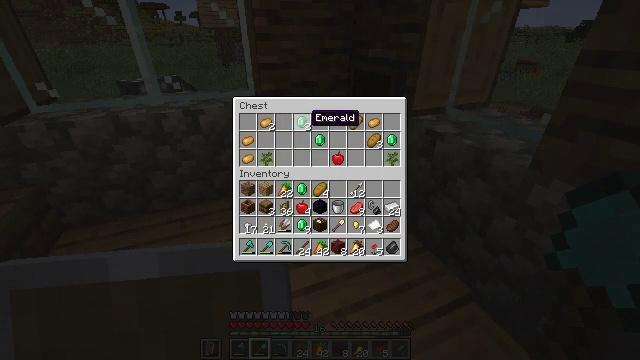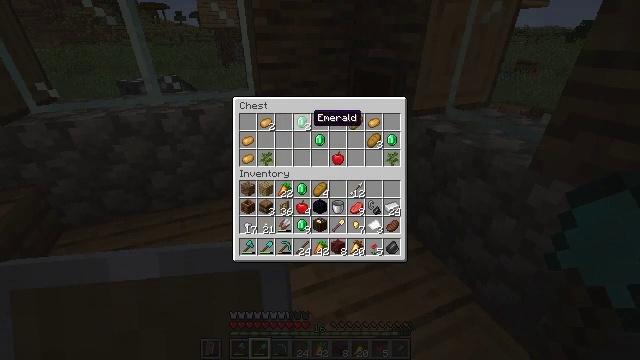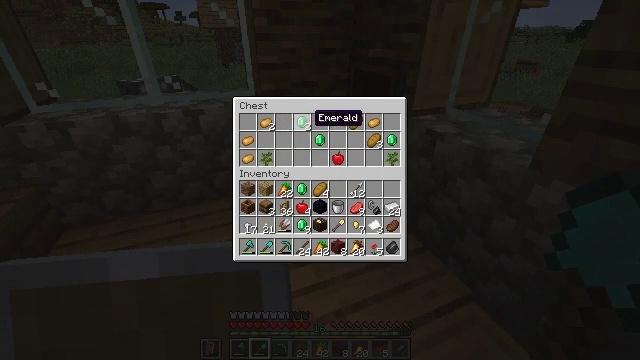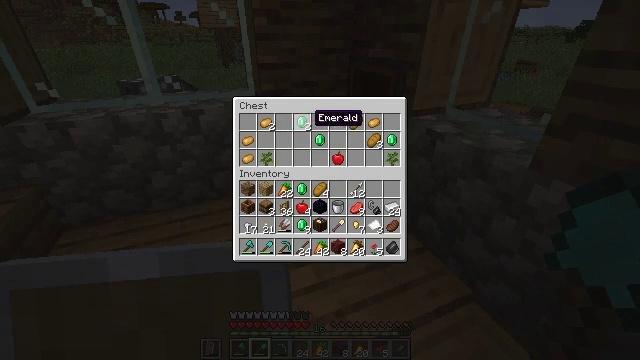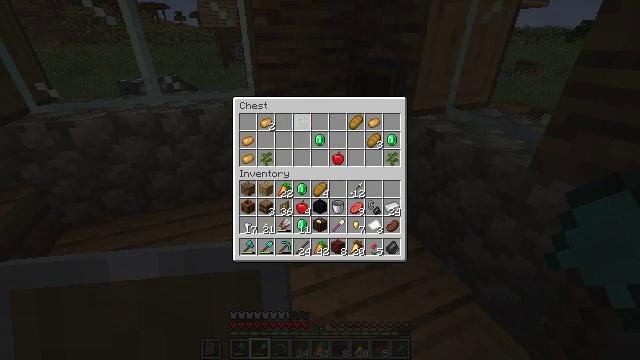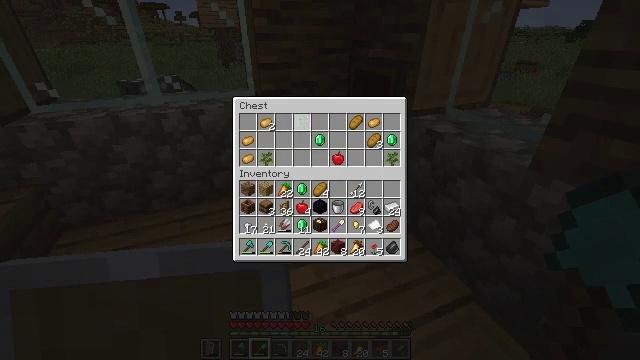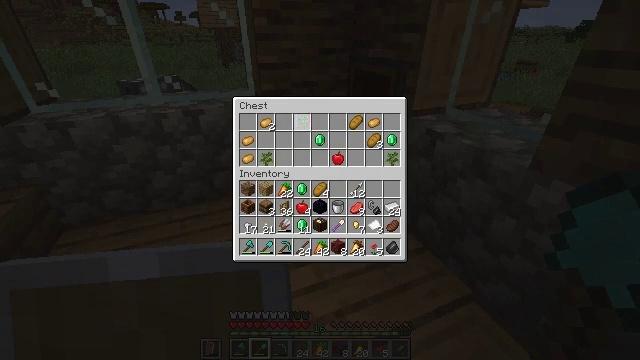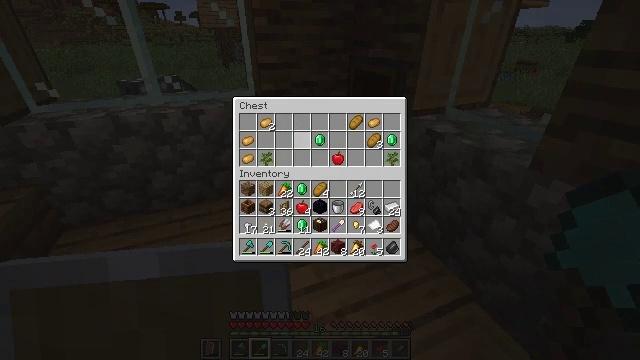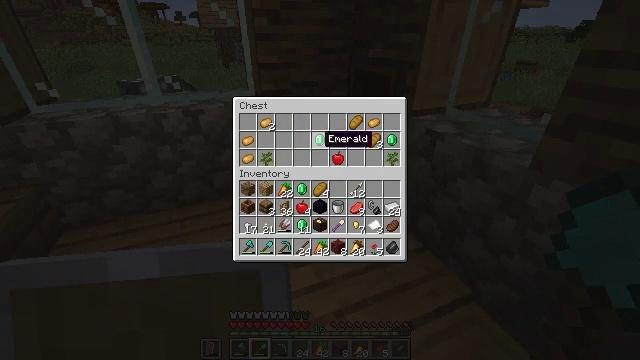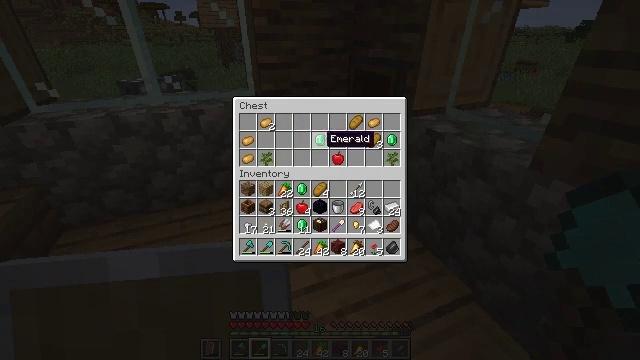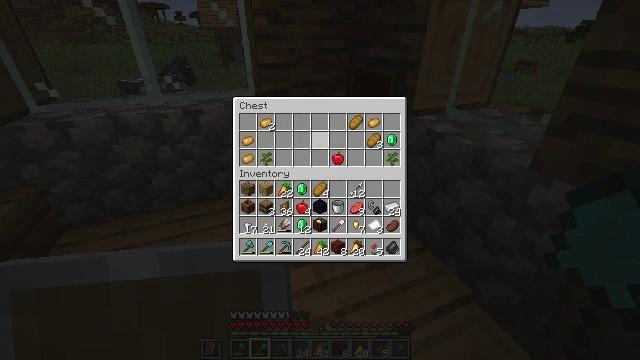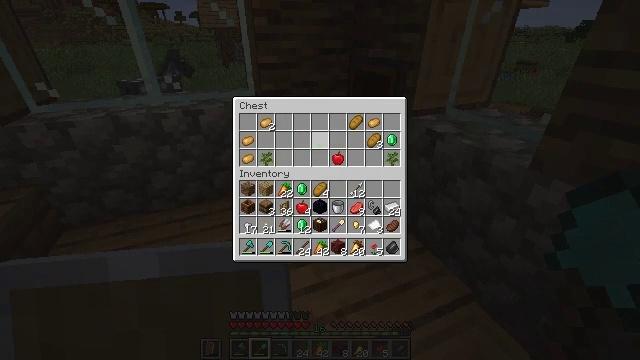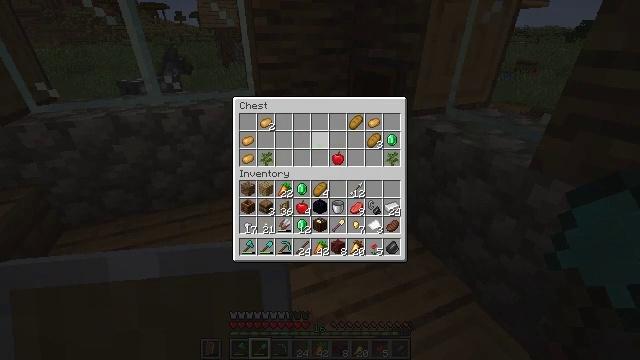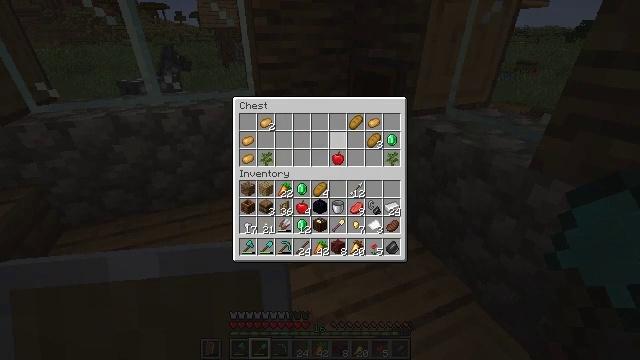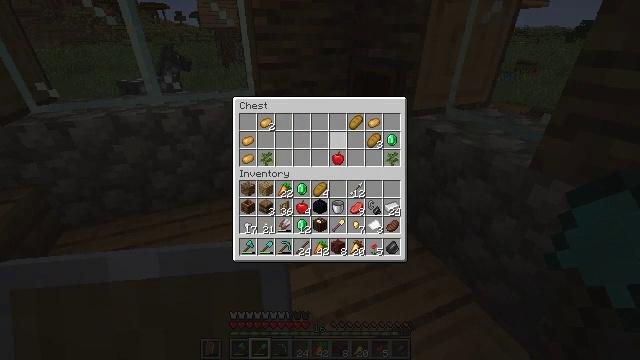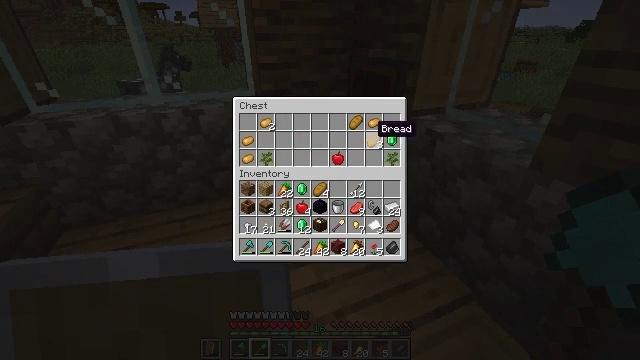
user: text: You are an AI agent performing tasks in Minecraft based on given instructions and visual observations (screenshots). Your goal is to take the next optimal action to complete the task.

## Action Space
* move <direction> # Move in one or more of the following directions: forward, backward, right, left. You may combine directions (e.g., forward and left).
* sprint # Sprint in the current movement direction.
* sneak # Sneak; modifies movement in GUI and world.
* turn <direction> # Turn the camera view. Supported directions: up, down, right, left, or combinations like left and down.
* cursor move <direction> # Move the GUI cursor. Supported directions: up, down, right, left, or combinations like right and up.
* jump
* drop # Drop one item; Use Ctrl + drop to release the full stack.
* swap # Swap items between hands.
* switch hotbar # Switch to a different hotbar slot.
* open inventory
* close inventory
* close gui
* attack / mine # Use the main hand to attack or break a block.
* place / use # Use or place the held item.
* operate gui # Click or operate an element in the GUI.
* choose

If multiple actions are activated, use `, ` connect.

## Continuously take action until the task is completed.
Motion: motion action
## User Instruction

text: Retrieve the brewing stand by breaking it.
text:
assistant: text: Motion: sneak
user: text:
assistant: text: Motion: sneak
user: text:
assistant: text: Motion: sneak
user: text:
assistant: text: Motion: sneak, operate gui
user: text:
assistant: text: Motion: sneak, operate gui
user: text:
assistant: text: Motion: sneak, operate gui
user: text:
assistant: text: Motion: sneak, cursor move down
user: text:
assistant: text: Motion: sneak, cursor move right and down
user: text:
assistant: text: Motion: sneak
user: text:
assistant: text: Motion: sneak, operate gui
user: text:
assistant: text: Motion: sneak, operate gui
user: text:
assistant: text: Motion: sneak, operate gui
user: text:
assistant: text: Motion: sneak, cursor move right, operate gui
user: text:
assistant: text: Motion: sneak, cursor move right
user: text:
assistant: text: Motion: sneak, cursor move right
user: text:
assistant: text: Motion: sneak, cursor move right
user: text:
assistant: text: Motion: sneak
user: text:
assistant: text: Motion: sneak
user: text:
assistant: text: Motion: sneak
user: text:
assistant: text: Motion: sneak, operate gui
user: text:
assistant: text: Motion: sneak, operate gui
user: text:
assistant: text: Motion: sneak, operate gui
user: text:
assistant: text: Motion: sneak, cursor move left
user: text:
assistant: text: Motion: sneak
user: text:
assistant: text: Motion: sneak, operate gui
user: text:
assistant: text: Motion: sneak, operate gui
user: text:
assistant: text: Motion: sneak, operate gui
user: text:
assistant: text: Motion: sneak, cursor move left
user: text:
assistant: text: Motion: sneak
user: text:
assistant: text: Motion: sneak